Question: I'm looking for a way to give style to my app tabs Android 4 similar to the image and that each tab has its own activity class.

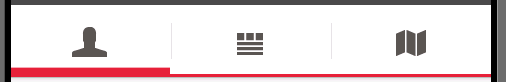
Answer: As a note, a TabHost is a native Android piece, so it will be rendered differently per phone (unless you create the tab images).
ActionBarSherlock's bar will provide an ICS style navbar experience to pre-4.0 devices in a more dynamic manner: <URL>. It is also a very nice library for other actionbar related items if you want to support earlier targets.
Once you have the tab bars in, per-tab fragments are probably the easiest way to go: <URL>